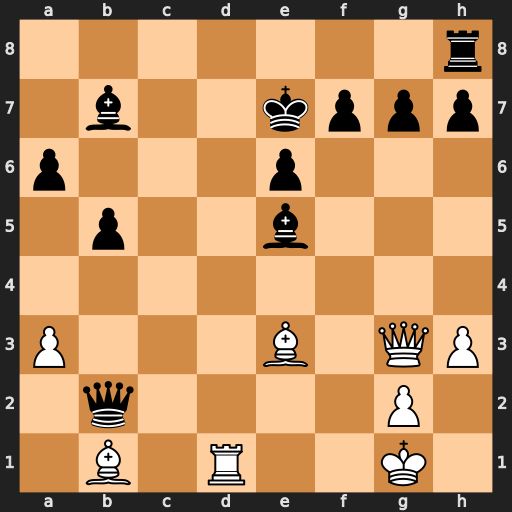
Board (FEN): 7r/1b2kppp/p3p3/1p2b3/8/P3B1QP/1q4P1/1B1R2K1
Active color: w
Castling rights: -
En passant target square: -
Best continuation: Qg5+ Bf6 Qc5+ Ke8 Be4